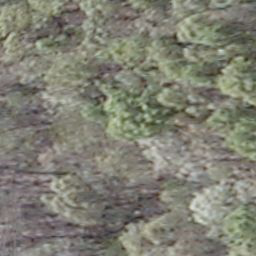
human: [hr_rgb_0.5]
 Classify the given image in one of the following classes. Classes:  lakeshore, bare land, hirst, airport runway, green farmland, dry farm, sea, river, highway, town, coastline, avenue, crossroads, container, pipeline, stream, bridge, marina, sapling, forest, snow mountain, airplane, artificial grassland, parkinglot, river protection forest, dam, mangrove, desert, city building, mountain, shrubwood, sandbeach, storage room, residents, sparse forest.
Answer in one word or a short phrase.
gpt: shrubwood